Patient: sex M, age 60
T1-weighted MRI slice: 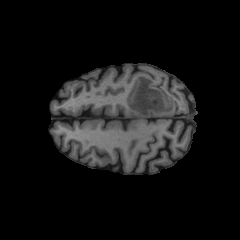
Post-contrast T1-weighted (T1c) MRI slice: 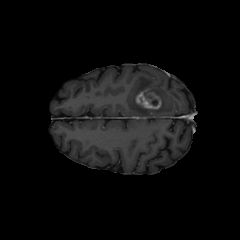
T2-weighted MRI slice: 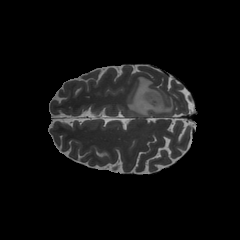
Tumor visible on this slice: yes
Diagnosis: Glioblastoma, IDH-wildtype
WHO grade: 4